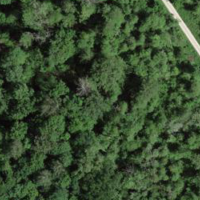
EUNIS habitat code: 41
Species observed at this site:
Corvus corone
Fraxinus excelsior
Podiceps cristatus
Impatiens parviflora
Fulica atra
Ranunculus acris
Urtica dioica
Alnus incana
Phylloscopus collybita
Phragmites australis
Luscinia megarhynchos
Gallinula chloropus
Cygnus olor
Carpinus betulus
Geranium robertianum
Cuculus canorus
Sitta europaea
Alnus glutinosa
Geum urbanum
Equisetum hyemale
Aesculus hippocastanum
Circaea lutetiana
Acrocephalus scirpaceus
Equisetum telmateia
Ornithogalum umbellatum
Betula pendula
Corylus avellana
Larus canus
Argentina anserina
Heracleum sphondylium
Fringilla coelebs
Filipendula ulmaria
Quercus robur
Salix alba
Euonymus europaeus
Parus major
Acer pseudoplatanus
Hedera helix
Cornus sanguinea
Aegopodium podagraria